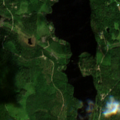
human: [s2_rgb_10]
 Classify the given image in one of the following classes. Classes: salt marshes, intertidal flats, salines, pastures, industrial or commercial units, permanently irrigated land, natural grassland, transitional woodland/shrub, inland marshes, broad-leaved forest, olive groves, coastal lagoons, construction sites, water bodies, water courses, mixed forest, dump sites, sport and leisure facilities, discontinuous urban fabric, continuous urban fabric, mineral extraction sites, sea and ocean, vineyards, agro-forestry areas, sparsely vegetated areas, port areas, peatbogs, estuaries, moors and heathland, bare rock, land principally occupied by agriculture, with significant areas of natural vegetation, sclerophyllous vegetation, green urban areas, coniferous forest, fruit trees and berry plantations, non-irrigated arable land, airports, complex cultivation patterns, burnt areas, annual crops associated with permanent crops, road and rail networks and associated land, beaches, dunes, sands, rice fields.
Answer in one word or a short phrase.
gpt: coniferous forest, mixed forest, transitional woodland/shrub, water bodies